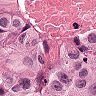
Metastatic tissue present: yes